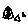
Label: triangle